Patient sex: M
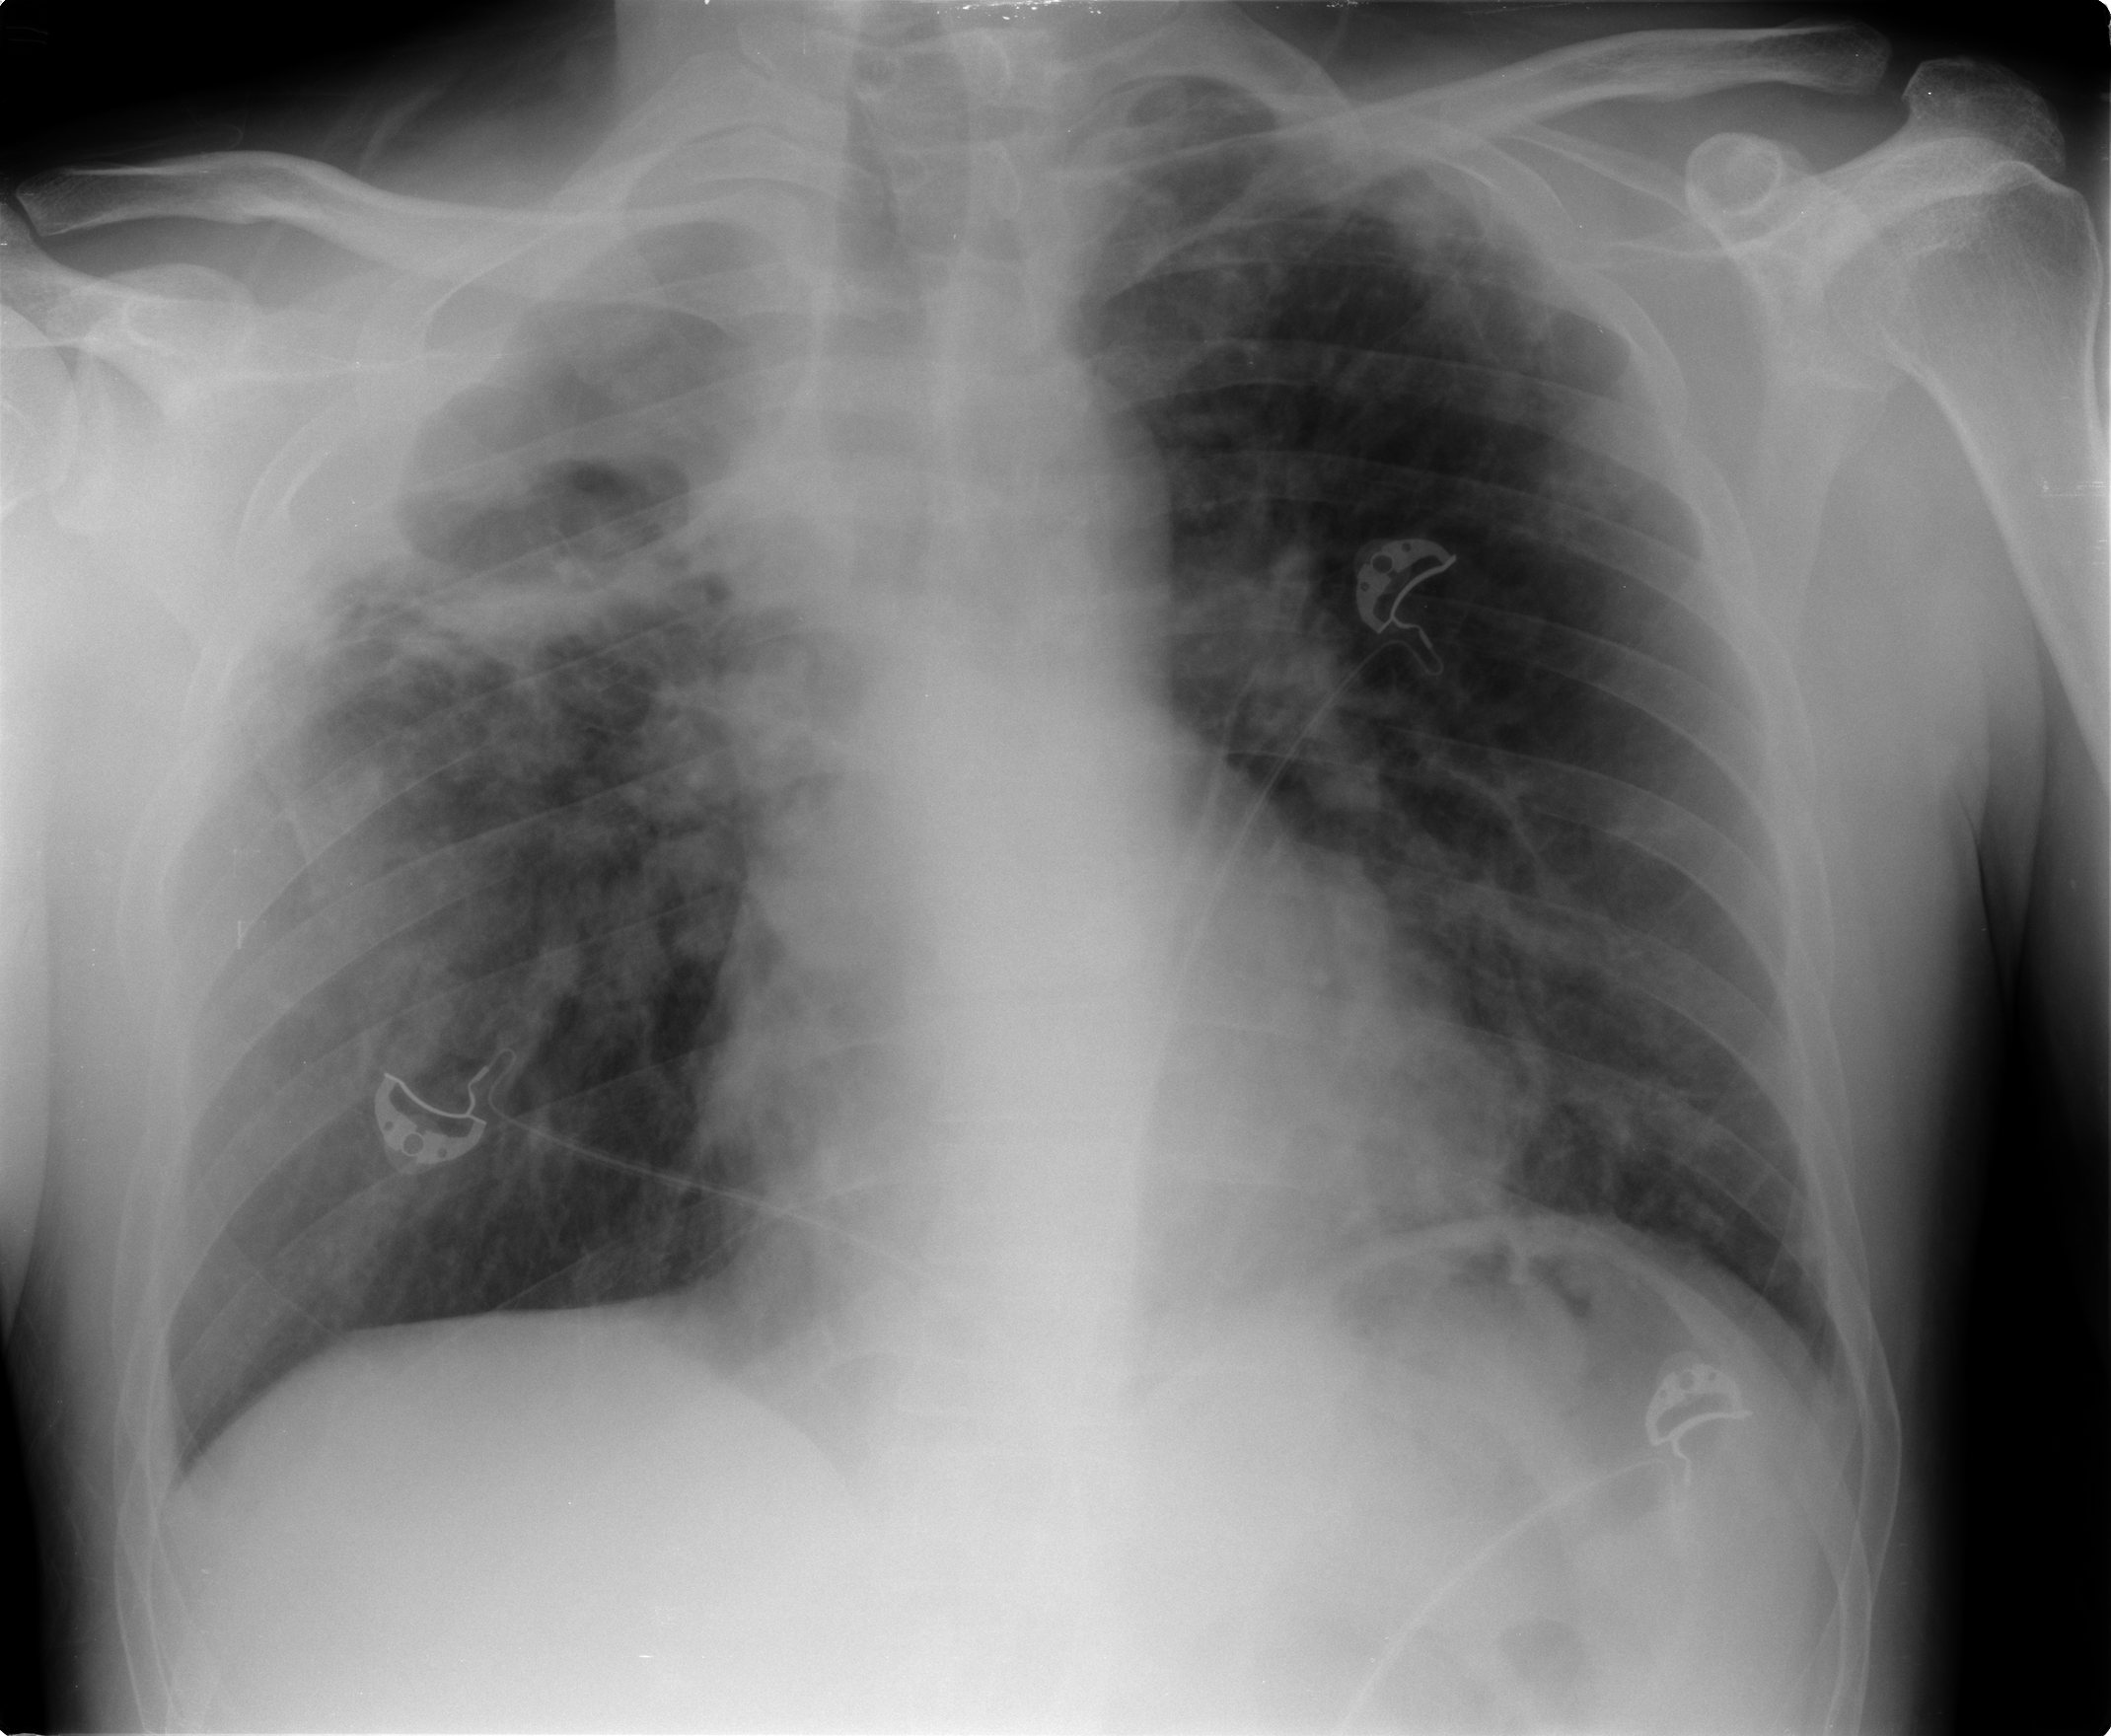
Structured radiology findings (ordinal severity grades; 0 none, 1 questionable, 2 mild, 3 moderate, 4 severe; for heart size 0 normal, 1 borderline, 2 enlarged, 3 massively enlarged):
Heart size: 0
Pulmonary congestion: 1
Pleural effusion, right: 0
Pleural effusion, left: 0
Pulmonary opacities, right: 2
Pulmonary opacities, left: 2
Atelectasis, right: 2
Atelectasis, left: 2